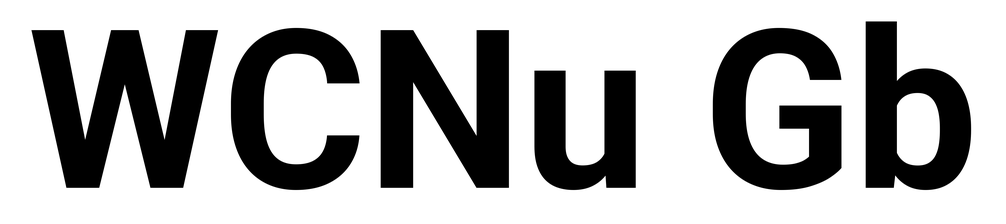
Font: Roboto_Bold